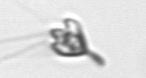
Label: Pyramimonas_longicauda